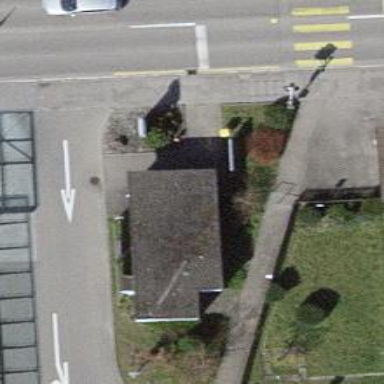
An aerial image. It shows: Post box.